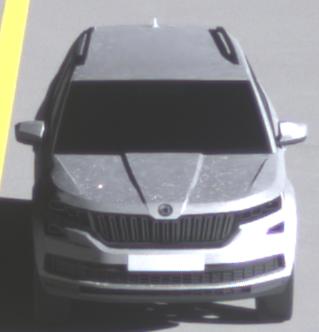
Make: Skoda
Model: Kodiaq 1.4 TSI
Detailed model: Kodiaq
Model produced from: 2017/03
Model produced until: 2018/05
Doors: 5
Color: white
Road condition: wet road
Daytime: morning or afternoon
Contrast: high contrast